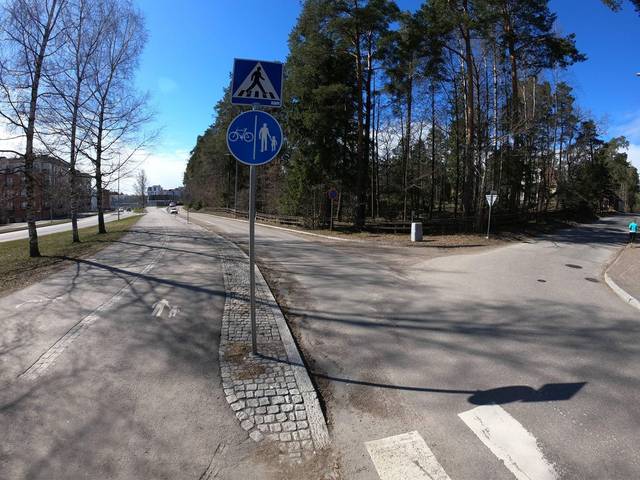
Region: Finland
Coordinates: 60.222, 24.785